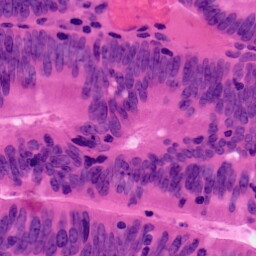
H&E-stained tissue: Colon